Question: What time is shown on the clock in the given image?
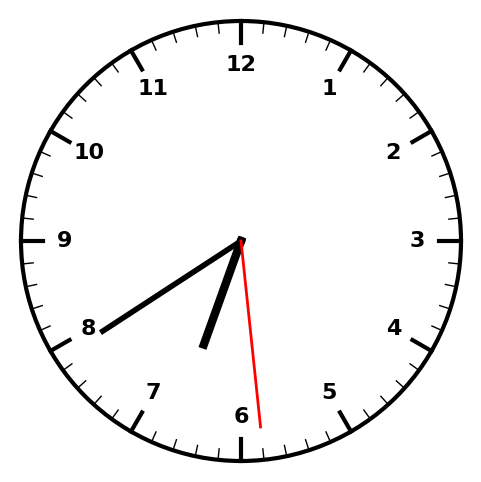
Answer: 06:39:29